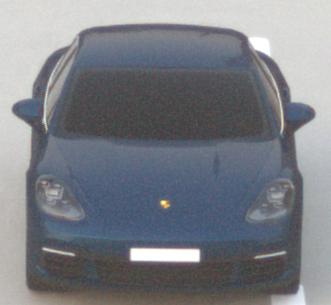
Make: Porsche
Model: Panamera
Detailed model: Panamera (971)
Model produced from: 2016/11
Model produced until: 2018/08
Doors: 5
Color: blue
Road condition: dry road
Daytime: dawn
Contrast: low contrast